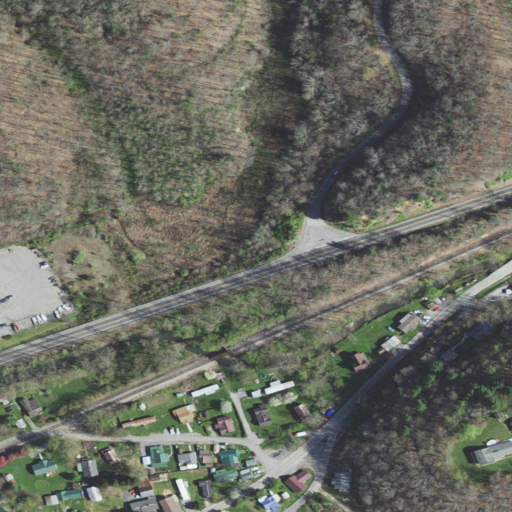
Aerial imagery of valley in Virginia named Bentley Hollow containing deciduous forest, low intensity development, medium intensity development, open development, barren land, high intensity development, and mixed forest